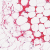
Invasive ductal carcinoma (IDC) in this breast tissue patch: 0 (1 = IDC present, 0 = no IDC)